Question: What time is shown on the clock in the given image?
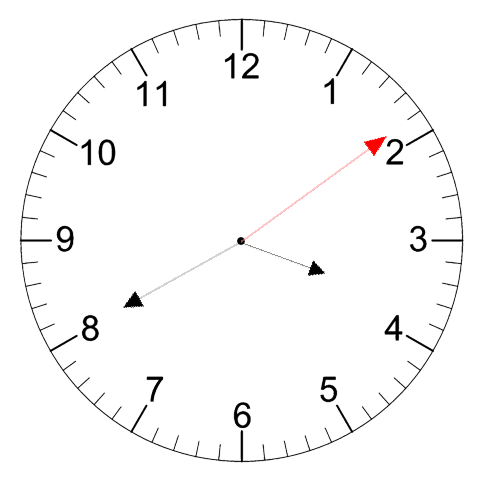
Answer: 03:40:09